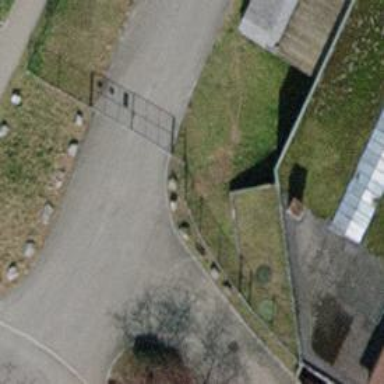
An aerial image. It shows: Gate.